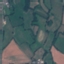
Land use / land cover class: Pasture